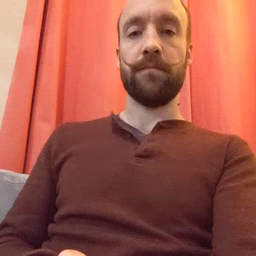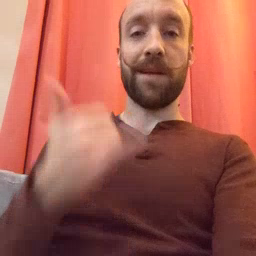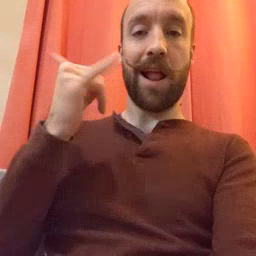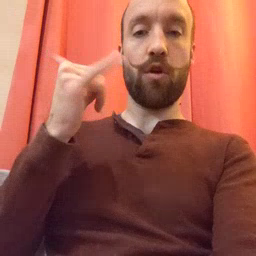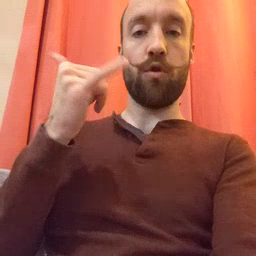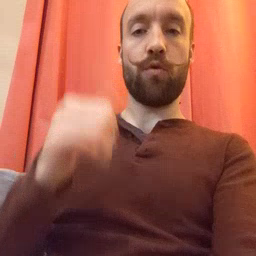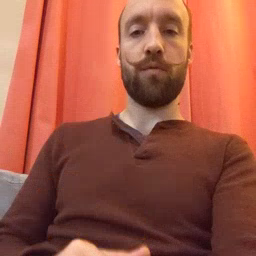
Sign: yellow